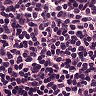
Metastatic tissue present: no